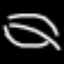
Label: leaf